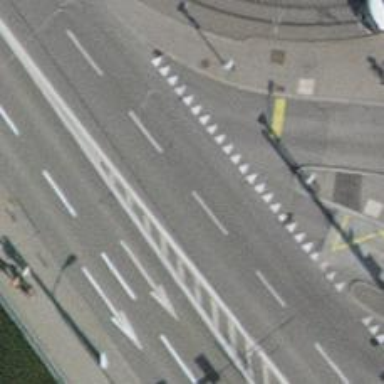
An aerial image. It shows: Driveway with asphalt surface designed for service vehicles. The presence of trolley wires indicates that trolleybuses operate in this area.